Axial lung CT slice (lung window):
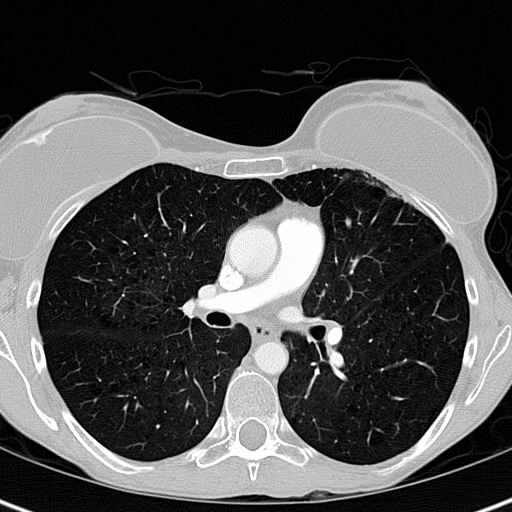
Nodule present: no